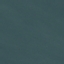
Label: SeaLake